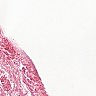
Metastatic tissue present: no